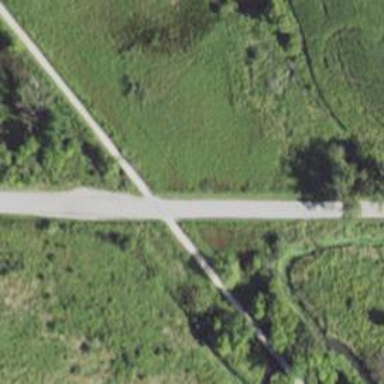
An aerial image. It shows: Abandoned railway track beside cycleway.